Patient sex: M
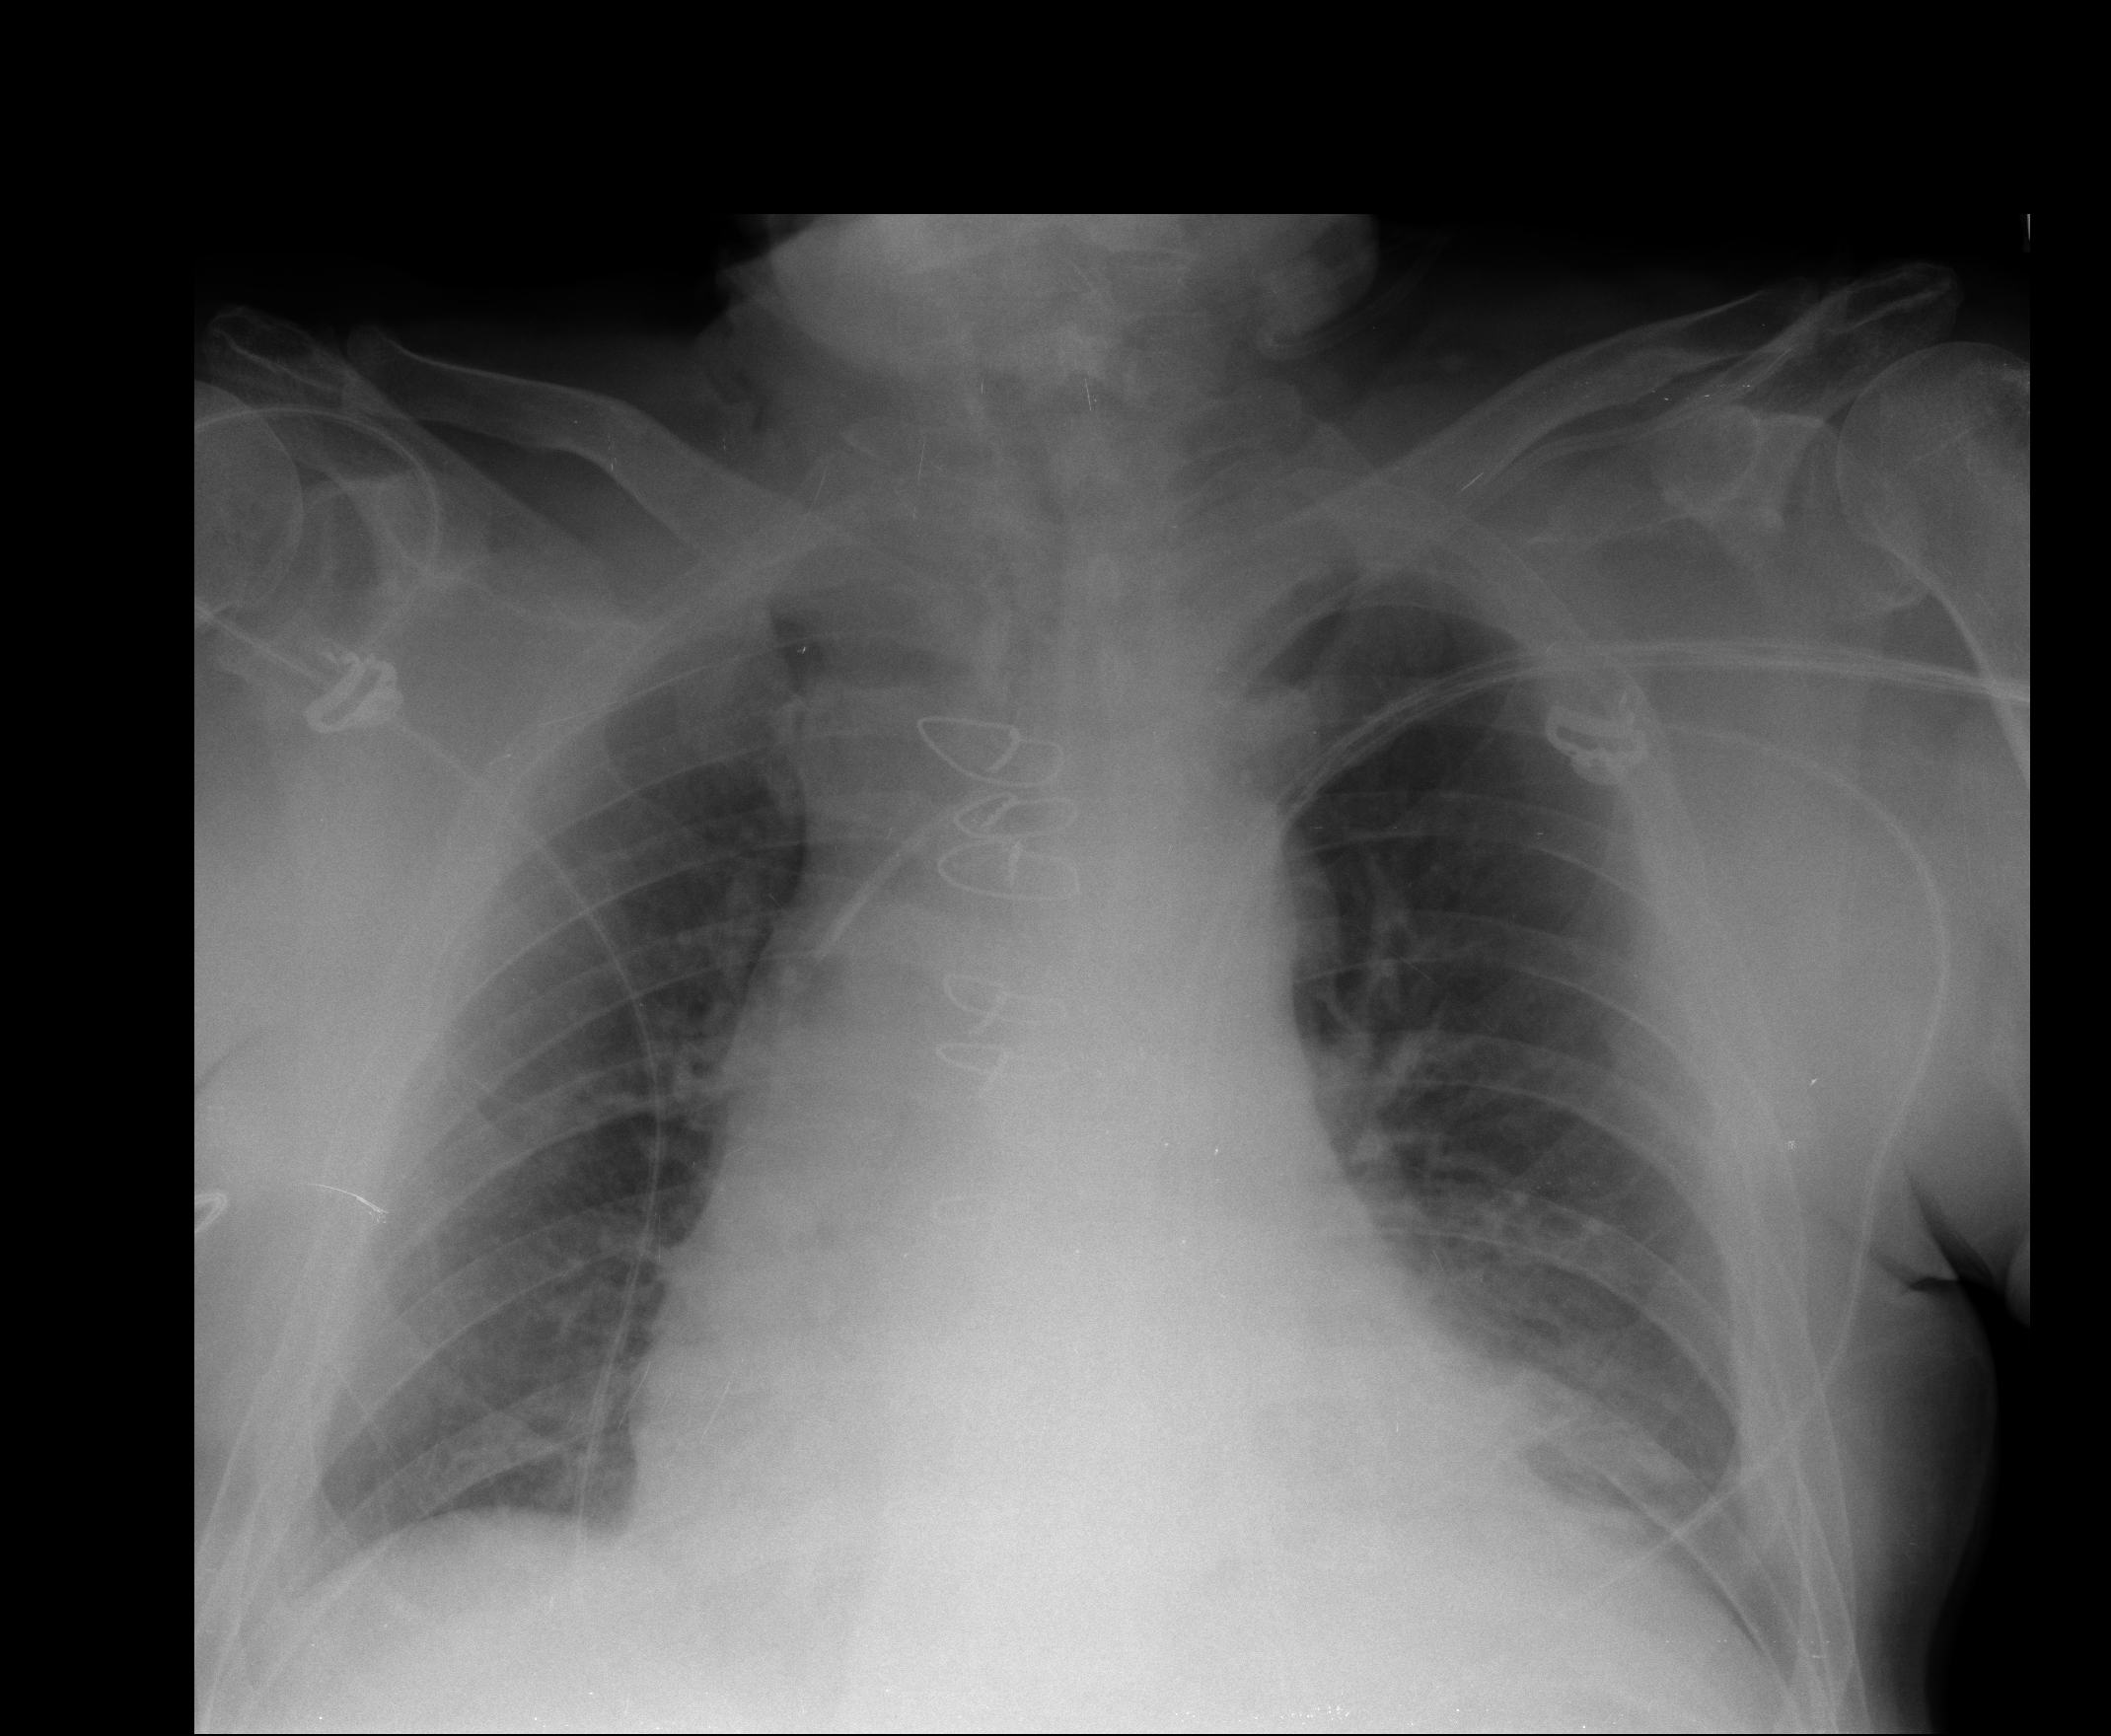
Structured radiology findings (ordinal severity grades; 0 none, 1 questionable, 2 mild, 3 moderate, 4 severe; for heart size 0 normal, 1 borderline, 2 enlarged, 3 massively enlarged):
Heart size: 2
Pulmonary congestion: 1
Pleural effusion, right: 1
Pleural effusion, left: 1
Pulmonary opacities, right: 0
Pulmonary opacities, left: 1
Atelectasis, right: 1
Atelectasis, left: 2